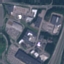
Label: Industrial